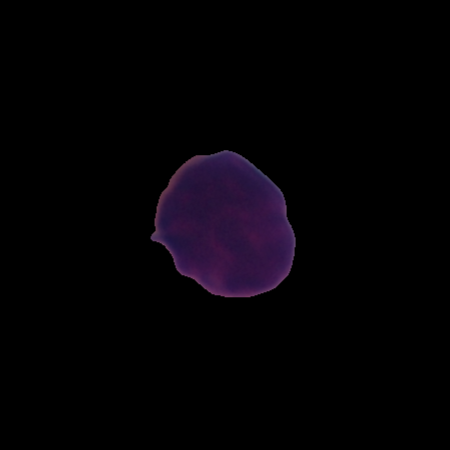
Label: healthy